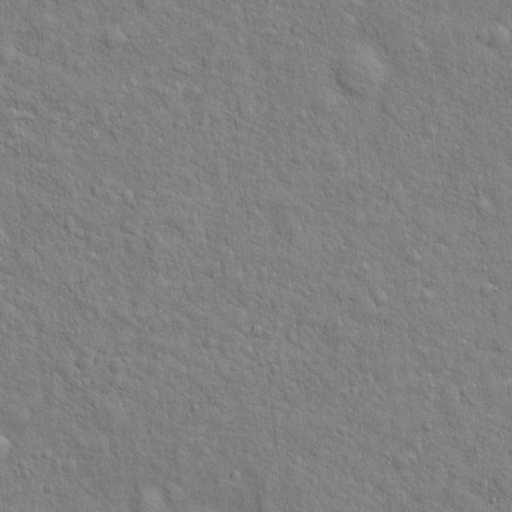
Classes present: Background